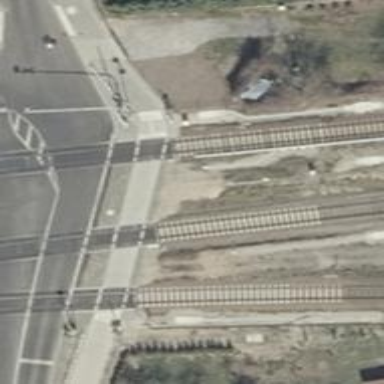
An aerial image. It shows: Uncontrolled railway crossing with full barriers and line markings.